Interaction volume radius: 5 \u00c5
Interaction volume height: 10 \u00c5
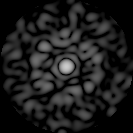
Disorder parameter: 0.886